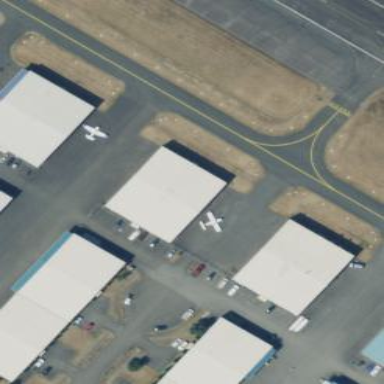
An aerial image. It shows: Hangar building at the airport.